Question: I need help with this IF statement on Excel.
The logic behind it is:
IF the Column C content is equal to "Unloading in progress" OR "Ready for unload", THEN add the number on Column D. Display tat number.
or it can also be something like this:
SUM the number on Column D if and only if Column C is equal to "Unloading in progress" OR "Ready for unload". For this one I tried'=SUMIF(D:D,OR(C:C="Unloading in progress",C:C="Ready for unload"),D:D)'but it didn't work.
So when that formula works the table in the picture attached, should display 8,931.

Thanks in advance!
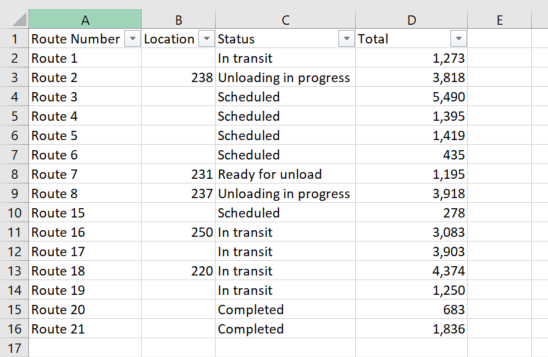
Answer: You can do it like this:
'''
=SUMIF(C:C,"Ready for unload",D:D)+SUMIF(C:C,"Unloading in progress",D:D)
'''
You could also do it using an as follows, but as mentioned in the comments, your performance may be better using a standard non-array formula:
'''
=SUM(SUMIFS(D:D,C:C,{"Unloading in progress","Ready for unload"}))
'''
Note that when entering an array formula, you have to press ++ when you do so.